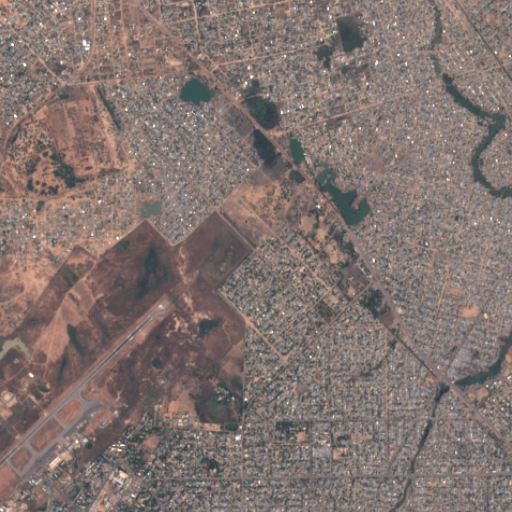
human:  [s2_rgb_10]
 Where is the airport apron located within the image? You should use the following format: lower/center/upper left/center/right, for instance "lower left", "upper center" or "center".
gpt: The airport apron is located in the lower left of the image.
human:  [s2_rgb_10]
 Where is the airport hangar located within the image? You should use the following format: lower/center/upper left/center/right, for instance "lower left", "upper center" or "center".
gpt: The airport hangar is located in the lower left of the image.
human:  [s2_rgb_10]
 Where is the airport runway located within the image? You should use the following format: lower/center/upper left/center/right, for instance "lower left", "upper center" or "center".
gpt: The airport runway is located in the lower left of the image.
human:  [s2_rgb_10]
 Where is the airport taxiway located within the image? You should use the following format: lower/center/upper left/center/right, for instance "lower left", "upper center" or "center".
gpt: The airport taxiway is located in the lower left of the image.
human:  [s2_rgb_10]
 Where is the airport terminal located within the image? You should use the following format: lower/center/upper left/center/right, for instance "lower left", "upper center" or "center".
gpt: The airport terminal is located in the lower left of the image.
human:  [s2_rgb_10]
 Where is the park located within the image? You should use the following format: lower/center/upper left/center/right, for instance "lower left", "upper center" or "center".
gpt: The park is located in the lower left of the image.
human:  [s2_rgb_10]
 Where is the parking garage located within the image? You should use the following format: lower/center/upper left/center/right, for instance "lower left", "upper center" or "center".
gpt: The parking garage is located in the lower left of the image.
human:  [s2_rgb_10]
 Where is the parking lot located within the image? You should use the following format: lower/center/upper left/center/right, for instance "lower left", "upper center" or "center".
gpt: The parking lot is located in the lower left of the image.
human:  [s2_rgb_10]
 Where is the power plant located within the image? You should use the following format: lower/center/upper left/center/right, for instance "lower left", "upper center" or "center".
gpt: There is no power plant in the image.